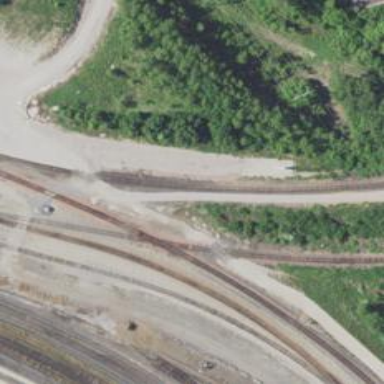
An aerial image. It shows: Railway crossing.